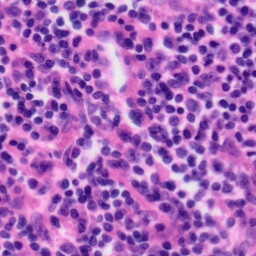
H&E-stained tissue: Tonsil